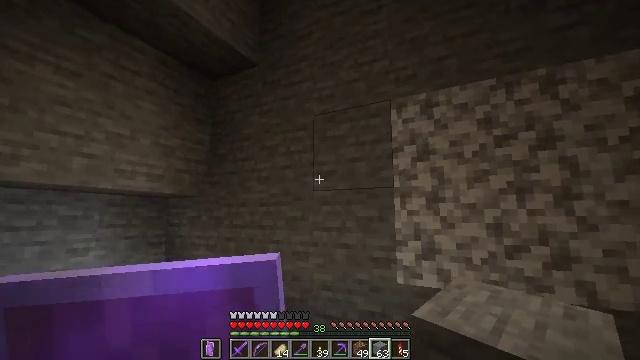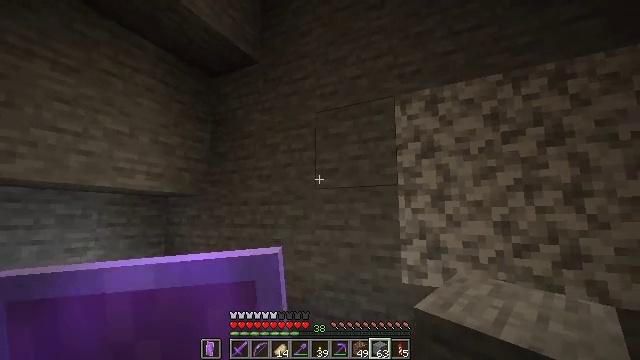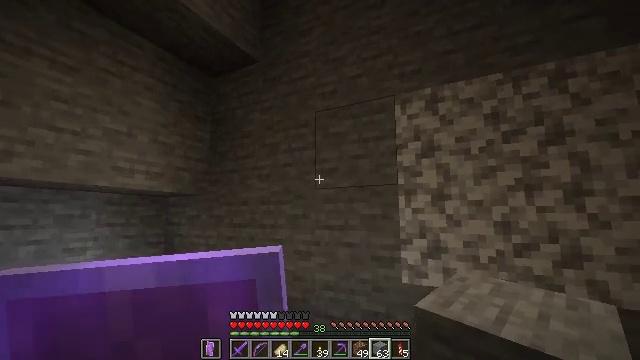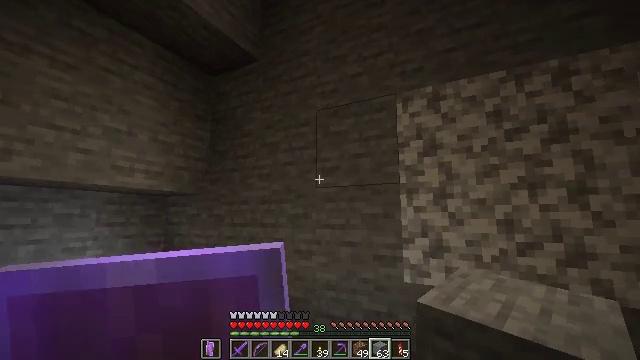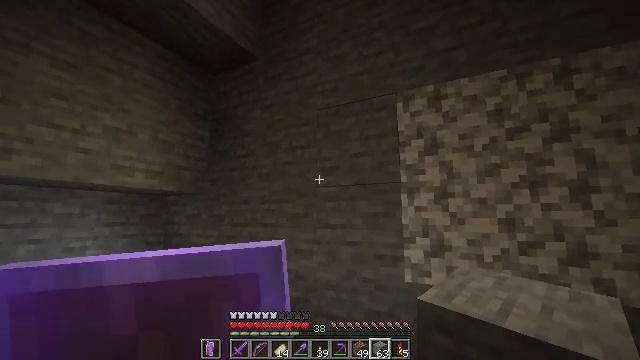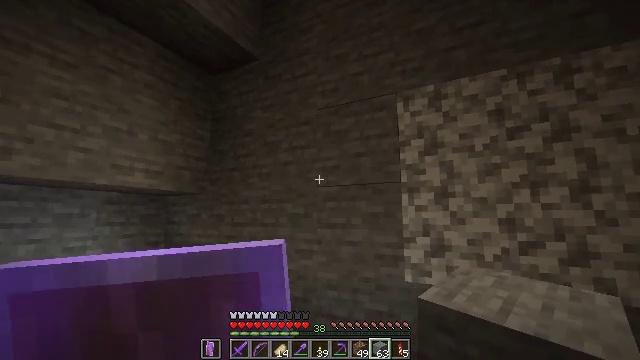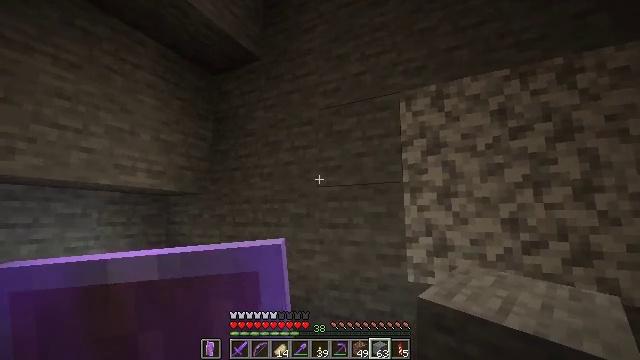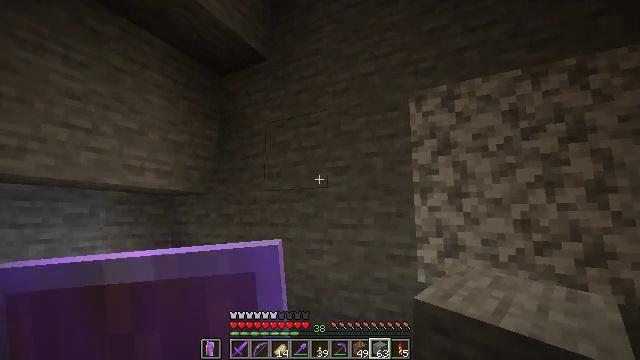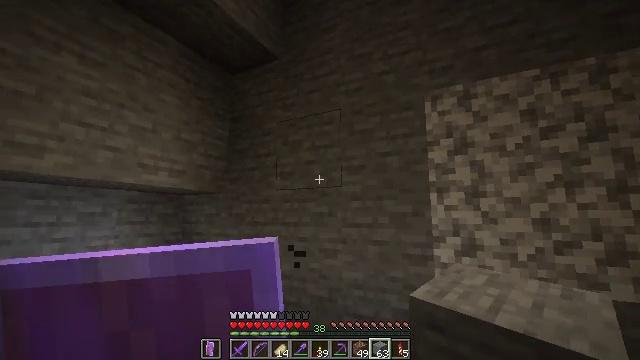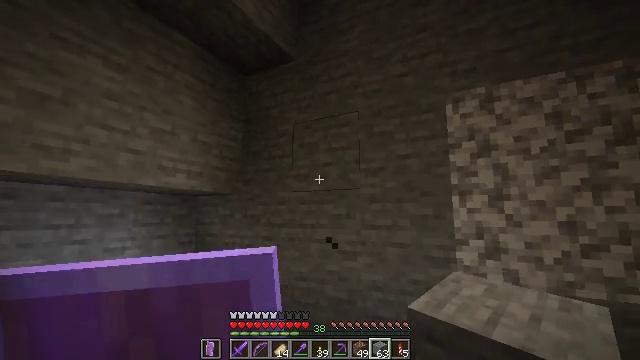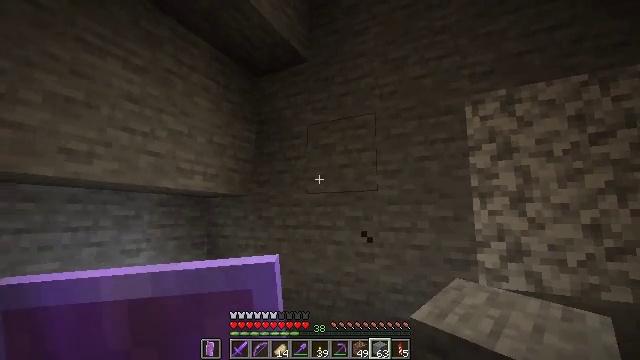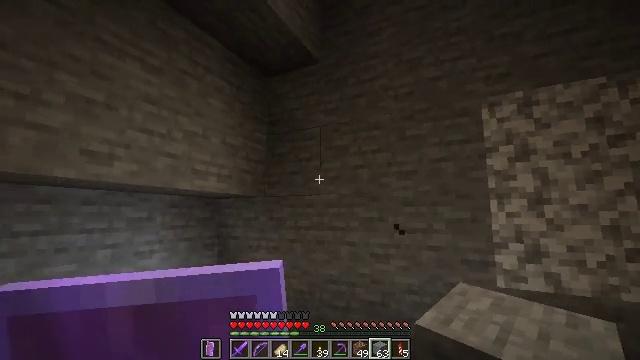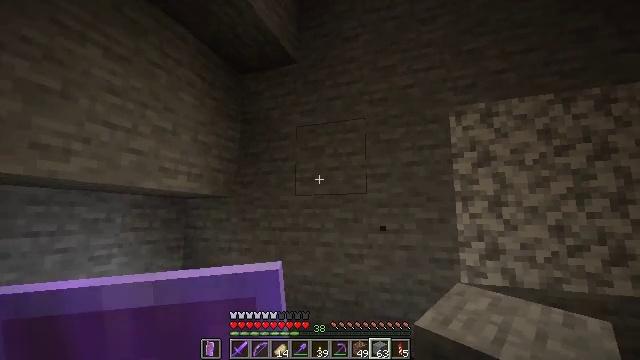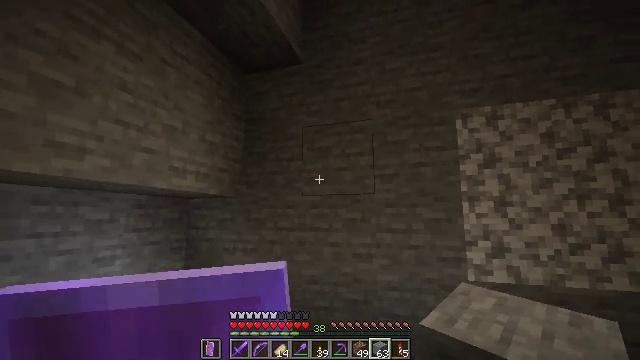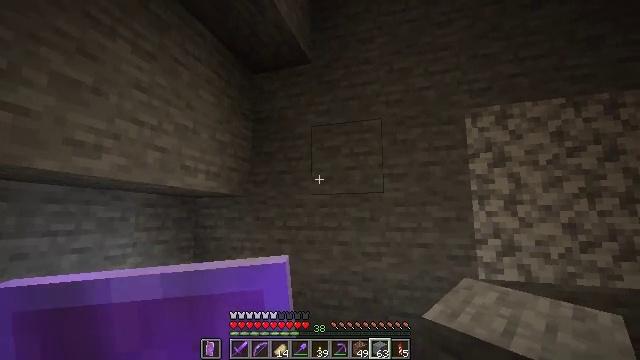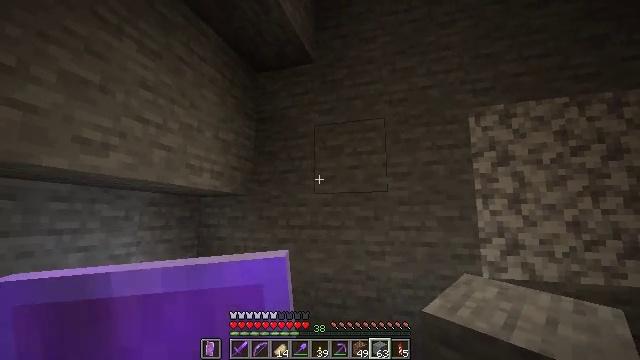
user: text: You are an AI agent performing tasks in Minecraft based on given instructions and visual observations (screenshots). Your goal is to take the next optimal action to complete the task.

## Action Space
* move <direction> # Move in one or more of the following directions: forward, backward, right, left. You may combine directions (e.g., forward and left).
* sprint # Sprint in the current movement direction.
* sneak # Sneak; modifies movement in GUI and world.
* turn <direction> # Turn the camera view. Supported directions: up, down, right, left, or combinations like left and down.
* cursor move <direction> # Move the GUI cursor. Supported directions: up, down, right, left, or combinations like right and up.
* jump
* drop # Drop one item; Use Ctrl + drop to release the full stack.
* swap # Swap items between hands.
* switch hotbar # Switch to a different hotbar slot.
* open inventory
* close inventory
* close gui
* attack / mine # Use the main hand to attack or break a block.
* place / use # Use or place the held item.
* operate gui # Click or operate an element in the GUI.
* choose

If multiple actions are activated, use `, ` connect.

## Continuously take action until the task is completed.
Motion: motion action
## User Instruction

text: Collect stone from the mine.
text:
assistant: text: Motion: no_op
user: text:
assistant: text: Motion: no_op
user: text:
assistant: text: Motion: no_op
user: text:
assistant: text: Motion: no_op
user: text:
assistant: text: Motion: no_op
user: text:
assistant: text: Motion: move left
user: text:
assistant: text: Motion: move left
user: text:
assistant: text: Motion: move left
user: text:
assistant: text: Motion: move left
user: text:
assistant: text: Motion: move left
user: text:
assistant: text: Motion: move left
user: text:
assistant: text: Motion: move left, turn right
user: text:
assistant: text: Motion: turn right
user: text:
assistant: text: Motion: no_op
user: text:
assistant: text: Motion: no_op
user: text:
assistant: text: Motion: no_op
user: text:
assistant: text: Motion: no_op
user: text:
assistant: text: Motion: no_op
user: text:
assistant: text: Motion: no_op
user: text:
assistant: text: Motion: no_op
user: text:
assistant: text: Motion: no_op
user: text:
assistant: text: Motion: no_op
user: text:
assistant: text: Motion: no_op
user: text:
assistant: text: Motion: no_op
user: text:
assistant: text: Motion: no_op
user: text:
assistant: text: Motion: no_op
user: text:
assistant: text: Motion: no_op
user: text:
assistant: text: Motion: no_op
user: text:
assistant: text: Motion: no_op
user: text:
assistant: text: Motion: no_op